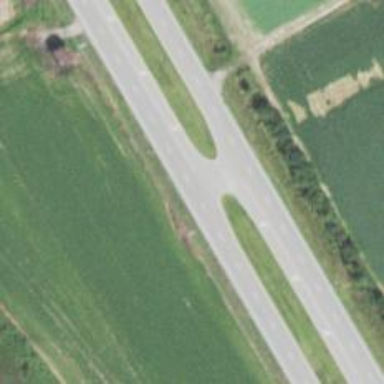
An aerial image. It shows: Primary highway.